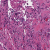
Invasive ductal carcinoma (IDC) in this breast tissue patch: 1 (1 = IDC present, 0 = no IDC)